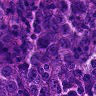
Metastatic tissue present: yes